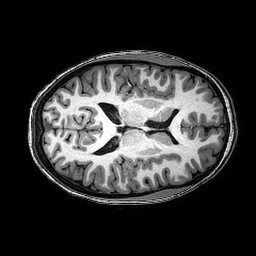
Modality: T1w
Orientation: axial
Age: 23
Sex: female
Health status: healthy
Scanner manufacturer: philips
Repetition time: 0.008188 s
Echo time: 0.00376 s